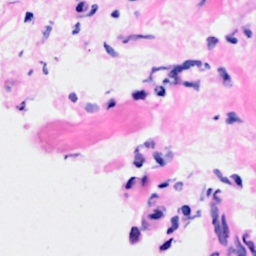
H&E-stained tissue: Breast